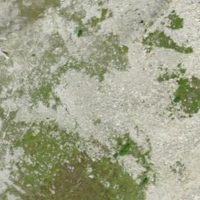
EUNIS habitat code: 31
Species observed at this site:
Saxifraga bryoides